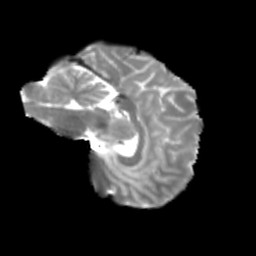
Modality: T2w
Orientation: sagittal
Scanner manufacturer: siemens
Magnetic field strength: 3 T
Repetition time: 4 s
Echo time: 0.0594 s